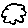
Label: cloud